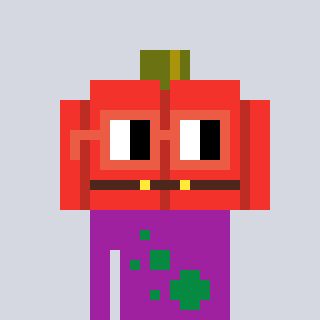
a pixel art character with square orange glasses, a pumpkin-shaped head and a magenta-colored body on a cool background